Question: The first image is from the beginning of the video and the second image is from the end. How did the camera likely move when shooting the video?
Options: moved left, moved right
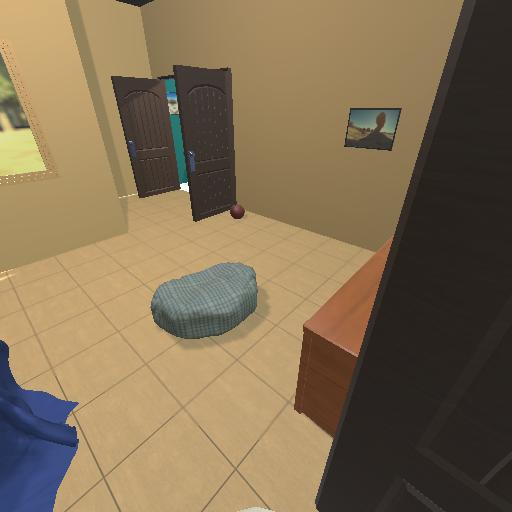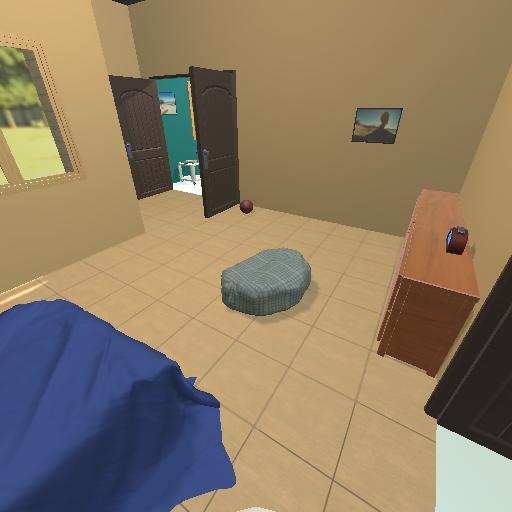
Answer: moved left